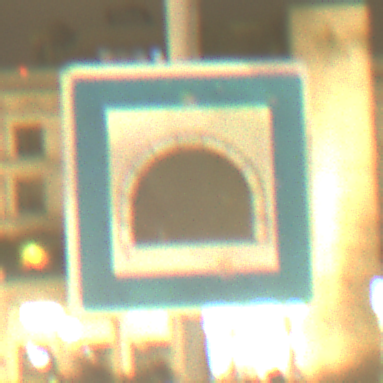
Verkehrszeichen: Tunnel
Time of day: Night
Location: Outdoor (Urban)
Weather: Overcast
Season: NotSpecified
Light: Artificial